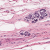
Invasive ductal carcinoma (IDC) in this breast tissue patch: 0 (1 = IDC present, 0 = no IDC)